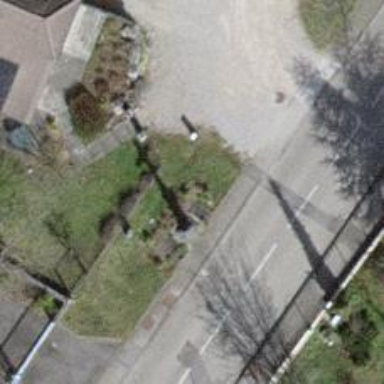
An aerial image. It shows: Wayside cross with historic significance.